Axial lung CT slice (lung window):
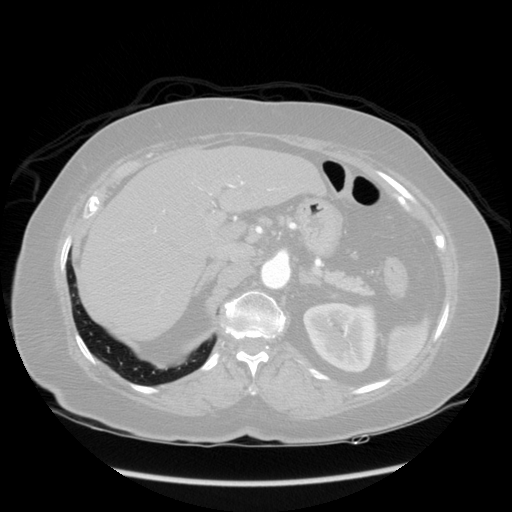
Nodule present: no